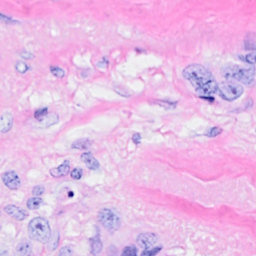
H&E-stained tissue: Breast